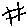
Label: zigzag